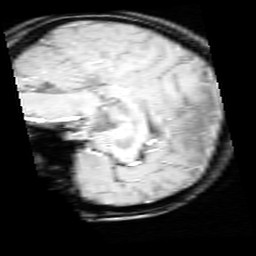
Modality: inplaneT1
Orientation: sagittal
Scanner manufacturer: ge
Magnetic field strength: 3 T
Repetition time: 0.25 s
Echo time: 0.00572 s